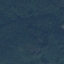
Land use / land cover class: Forest